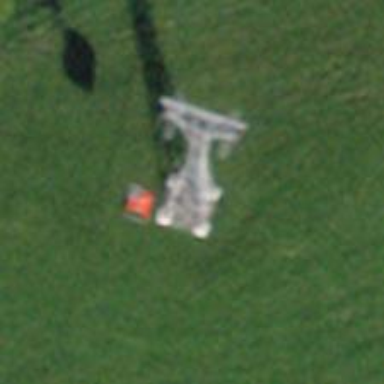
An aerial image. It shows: Pylon for aerialway.